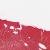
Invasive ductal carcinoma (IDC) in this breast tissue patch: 0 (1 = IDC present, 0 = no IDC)